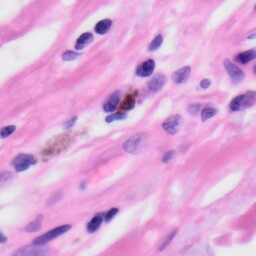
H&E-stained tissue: Skin